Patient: sex F, age 58
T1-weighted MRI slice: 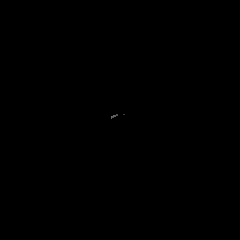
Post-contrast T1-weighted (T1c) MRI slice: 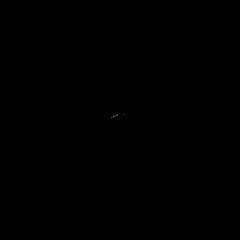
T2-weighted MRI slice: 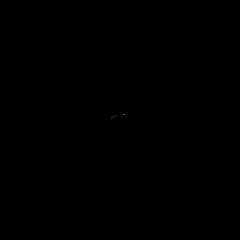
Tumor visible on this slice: no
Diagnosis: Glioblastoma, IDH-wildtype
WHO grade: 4